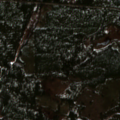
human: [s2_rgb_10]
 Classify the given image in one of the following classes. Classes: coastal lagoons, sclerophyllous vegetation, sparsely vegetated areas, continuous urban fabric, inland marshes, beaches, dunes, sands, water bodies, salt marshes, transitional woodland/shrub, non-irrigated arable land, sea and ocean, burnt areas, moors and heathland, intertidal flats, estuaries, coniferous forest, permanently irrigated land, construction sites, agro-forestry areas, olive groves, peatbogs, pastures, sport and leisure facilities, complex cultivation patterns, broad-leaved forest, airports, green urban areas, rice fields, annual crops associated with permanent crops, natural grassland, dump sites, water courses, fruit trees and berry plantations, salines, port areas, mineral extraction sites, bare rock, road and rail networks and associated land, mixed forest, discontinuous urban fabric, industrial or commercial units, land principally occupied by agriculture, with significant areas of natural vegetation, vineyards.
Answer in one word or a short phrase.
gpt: coniferous forest